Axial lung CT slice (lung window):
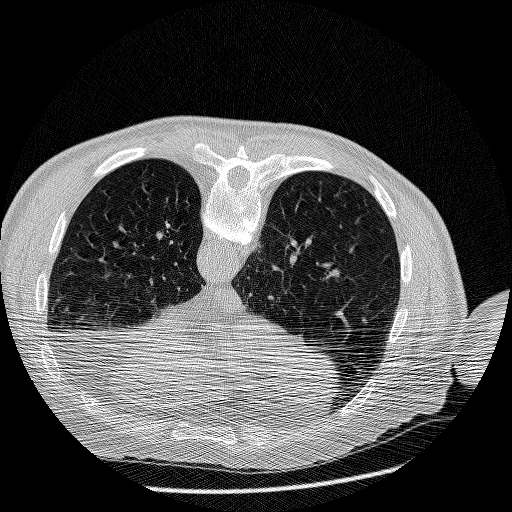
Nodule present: no